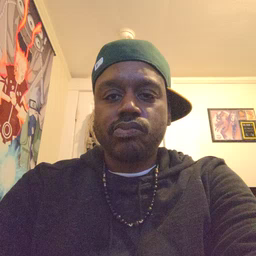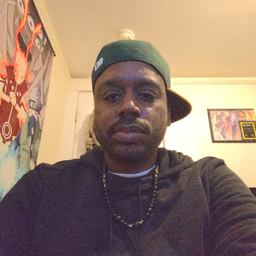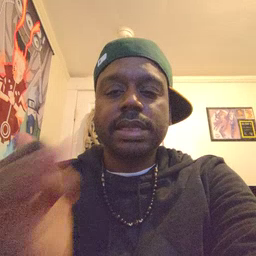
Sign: yellow